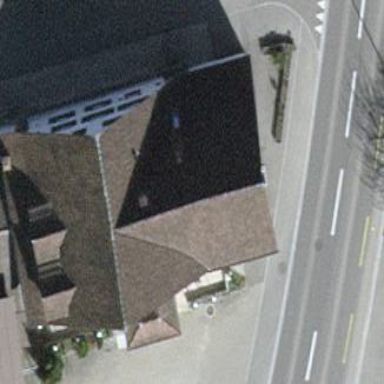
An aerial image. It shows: Building that houses restaurant.